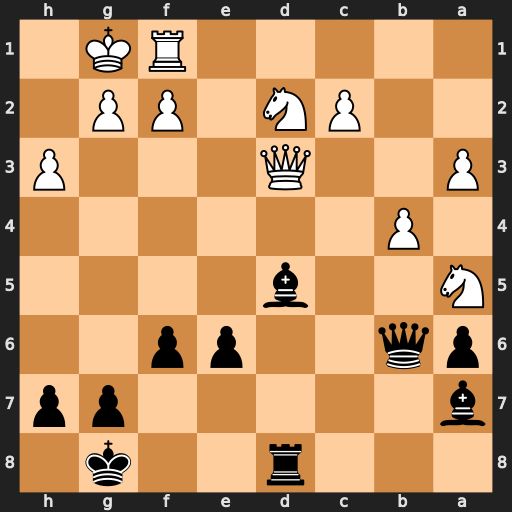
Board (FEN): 3r2k1/b5pp/pq2pp2/N2b4/1P6/P2Q3P/2PN1PP1/5RK1
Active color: b
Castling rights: -
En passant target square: -
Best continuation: Bxg2 Kxg2 Rxd3